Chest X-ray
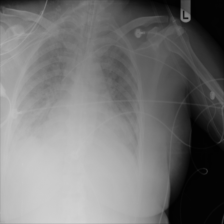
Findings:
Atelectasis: negative
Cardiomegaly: negative
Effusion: negative
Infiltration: positive
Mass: negative
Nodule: negative
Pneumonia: negative
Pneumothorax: negative
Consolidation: negative
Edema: negative
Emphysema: negative
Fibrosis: negative
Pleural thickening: negative
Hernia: negative